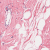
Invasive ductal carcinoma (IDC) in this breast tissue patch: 0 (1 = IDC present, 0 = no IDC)